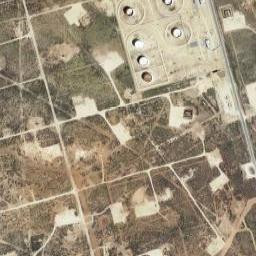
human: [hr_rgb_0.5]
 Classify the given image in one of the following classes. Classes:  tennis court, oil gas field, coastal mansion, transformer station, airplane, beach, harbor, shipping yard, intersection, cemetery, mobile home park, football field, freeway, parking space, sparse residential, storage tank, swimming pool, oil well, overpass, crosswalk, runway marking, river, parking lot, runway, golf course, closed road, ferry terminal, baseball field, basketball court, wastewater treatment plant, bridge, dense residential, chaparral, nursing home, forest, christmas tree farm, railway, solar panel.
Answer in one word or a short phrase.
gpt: oil gas field